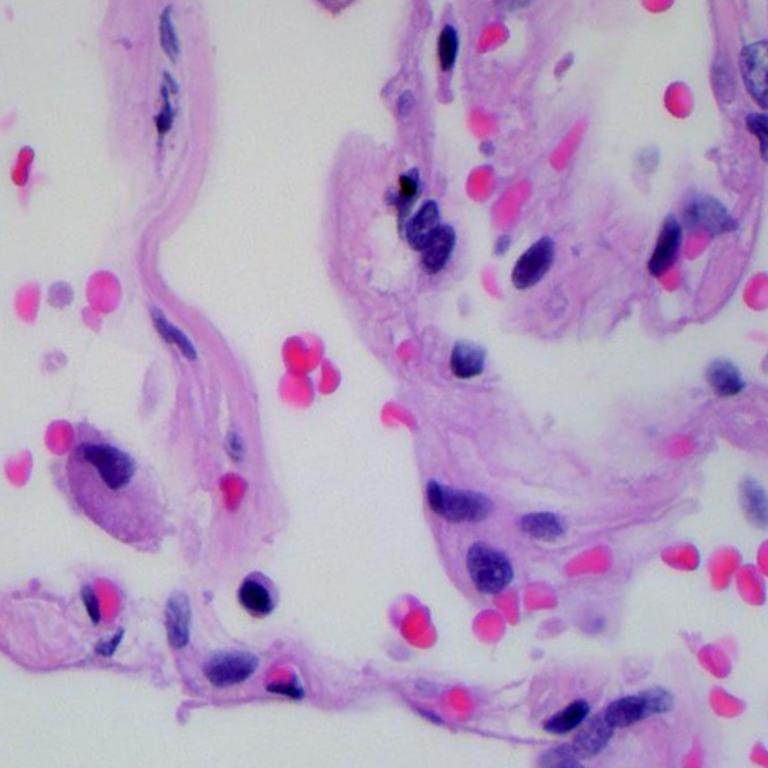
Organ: lung
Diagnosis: benign